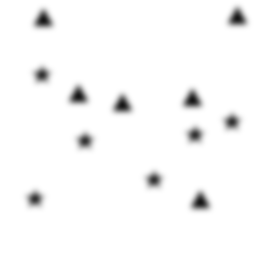
Squares: 0
Triangles: 6
Stars: 6
Total shapes: 12